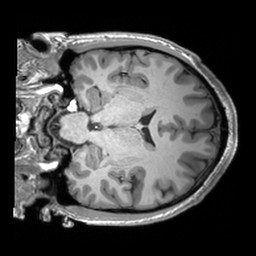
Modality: T1w
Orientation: coronal
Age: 24
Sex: male
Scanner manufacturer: siemens
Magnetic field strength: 3 T
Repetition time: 2.53 s
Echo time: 0.00298 s